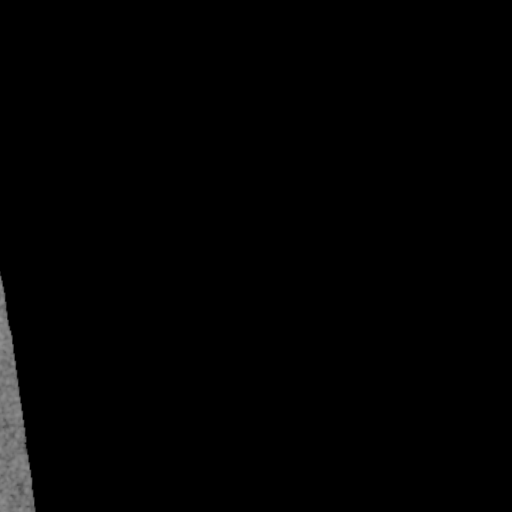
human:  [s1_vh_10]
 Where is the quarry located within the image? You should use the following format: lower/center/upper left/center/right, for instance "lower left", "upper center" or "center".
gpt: The quarry is located in the lower left of the image.
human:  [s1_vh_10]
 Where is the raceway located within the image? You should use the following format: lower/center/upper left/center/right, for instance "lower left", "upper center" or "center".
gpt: The raceway is located in the upper right of the image.
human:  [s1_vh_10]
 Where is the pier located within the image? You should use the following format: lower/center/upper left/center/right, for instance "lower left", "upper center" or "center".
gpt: The pier is located in the center right of the image.
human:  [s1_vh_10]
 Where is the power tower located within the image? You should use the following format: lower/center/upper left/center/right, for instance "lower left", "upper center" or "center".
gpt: There is no power tower in the image.

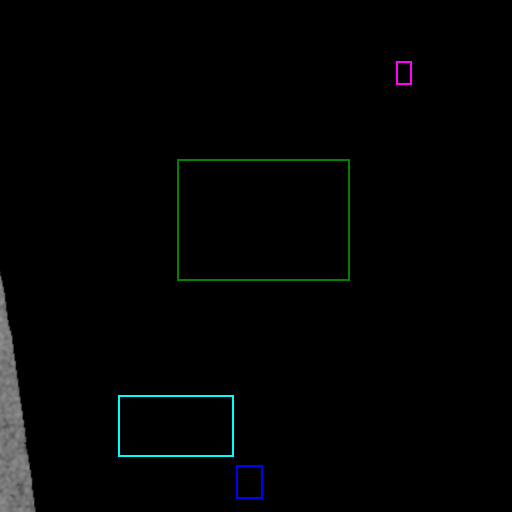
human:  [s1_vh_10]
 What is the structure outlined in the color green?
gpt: The structure outlined in green is a park.
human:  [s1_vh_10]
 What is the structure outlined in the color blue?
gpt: The structure outlined in blue is a parking lot.
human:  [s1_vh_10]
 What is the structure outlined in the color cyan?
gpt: The structure outlined in cyan is a quarry.
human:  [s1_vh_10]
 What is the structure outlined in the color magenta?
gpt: The structure outlined in magenta is a building.
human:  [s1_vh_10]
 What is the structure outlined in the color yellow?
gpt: There is no yellow outline.